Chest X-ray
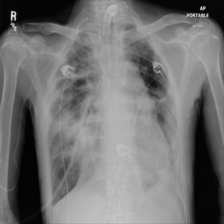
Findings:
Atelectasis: negative
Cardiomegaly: negative
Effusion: negative
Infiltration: negative
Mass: negative
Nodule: negative
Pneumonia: negative
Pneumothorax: negative
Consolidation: positive
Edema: negative
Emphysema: negative
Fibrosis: negative
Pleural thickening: negative
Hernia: negative